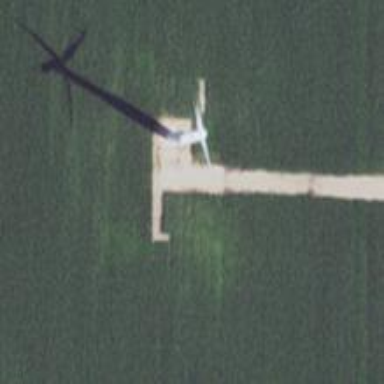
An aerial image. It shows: Wind turbine generating power.